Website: lowes
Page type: customer-info-address
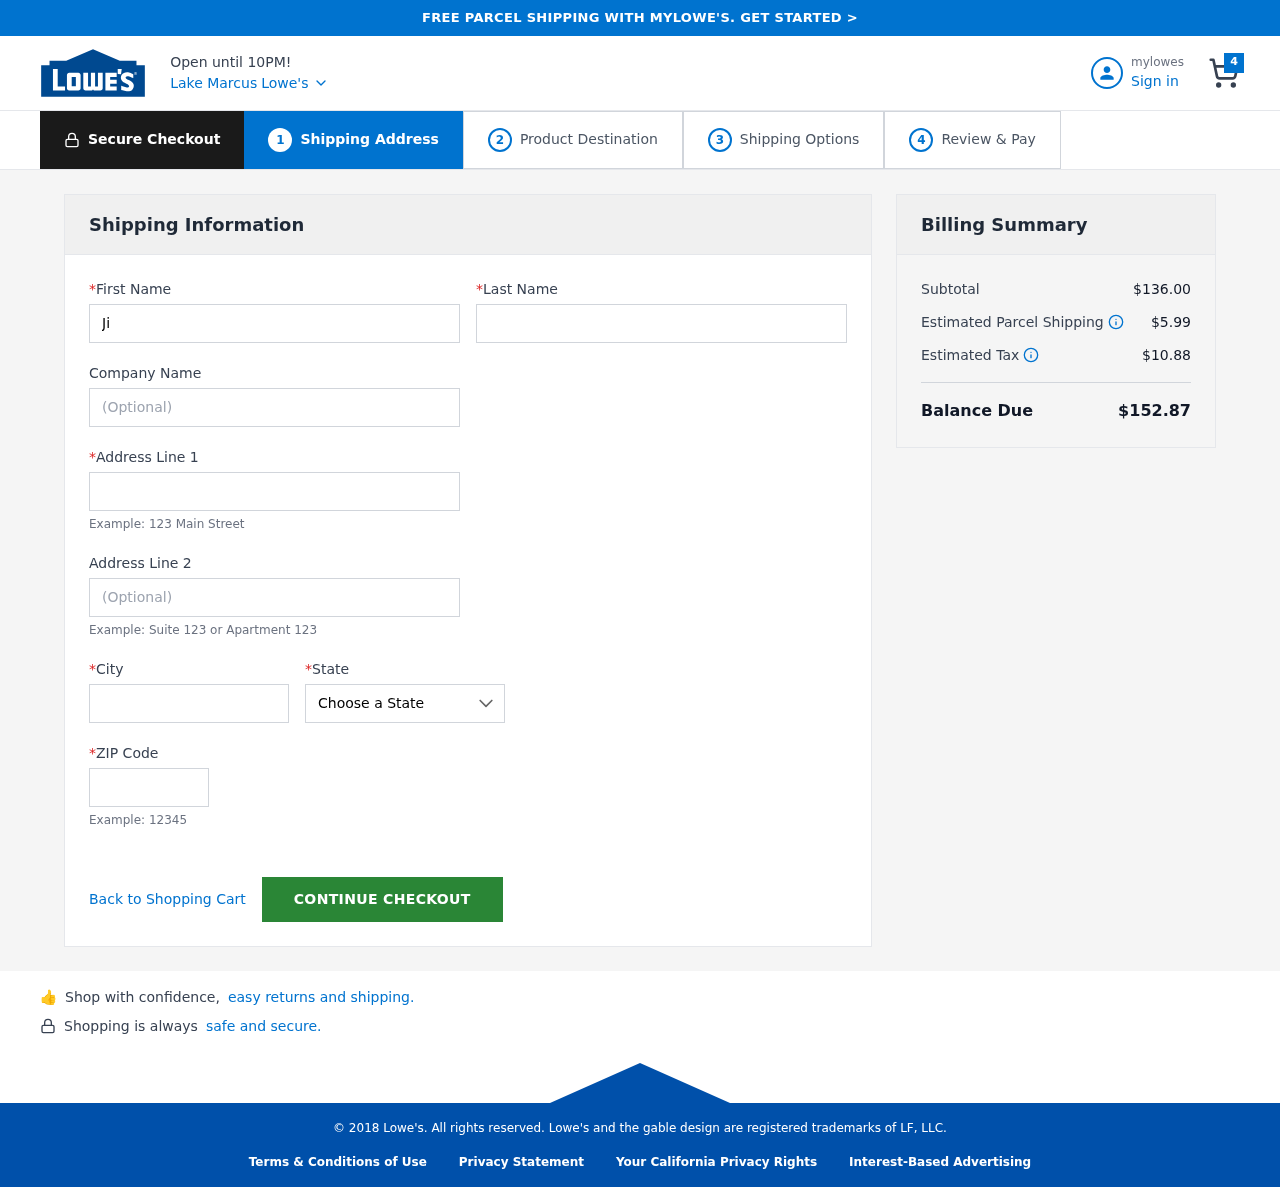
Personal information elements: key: PII_CITY
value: Lake Marcus
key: PII_COMPANY
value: Williams, Torres and Sutton
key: PII_FIRSTNAME
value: Jill
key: PII_LASTNAME
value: Chambers
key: PII_POSTCODE
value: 64536
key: PII_STATE
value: AS
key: PII_STREET
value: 3441 Jacob Flat
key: PII_STREET2
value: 9198 Potts Way
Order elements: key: ORDER_NUM_ITEMS
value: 4
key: ORDER_SUBTOTAL
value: $136.00
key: ORDER_SHIPPING_COST
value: $5.99
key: ORDER_TAX
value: $10.88
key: ORDER_TOTAL
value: $152.87